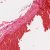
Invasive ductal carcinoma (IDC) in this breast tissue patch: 0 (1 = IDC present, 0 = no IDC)